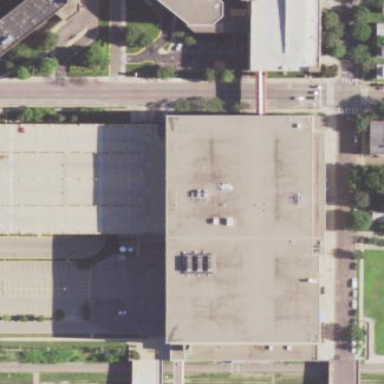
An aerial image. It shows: Multi-storey parking building.